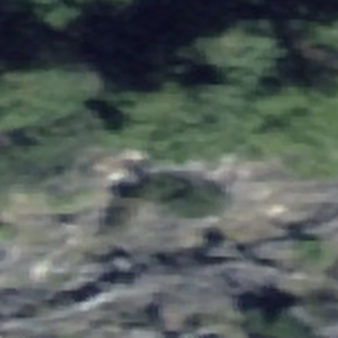
Label: other